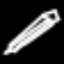
Label: pencil